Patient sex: M
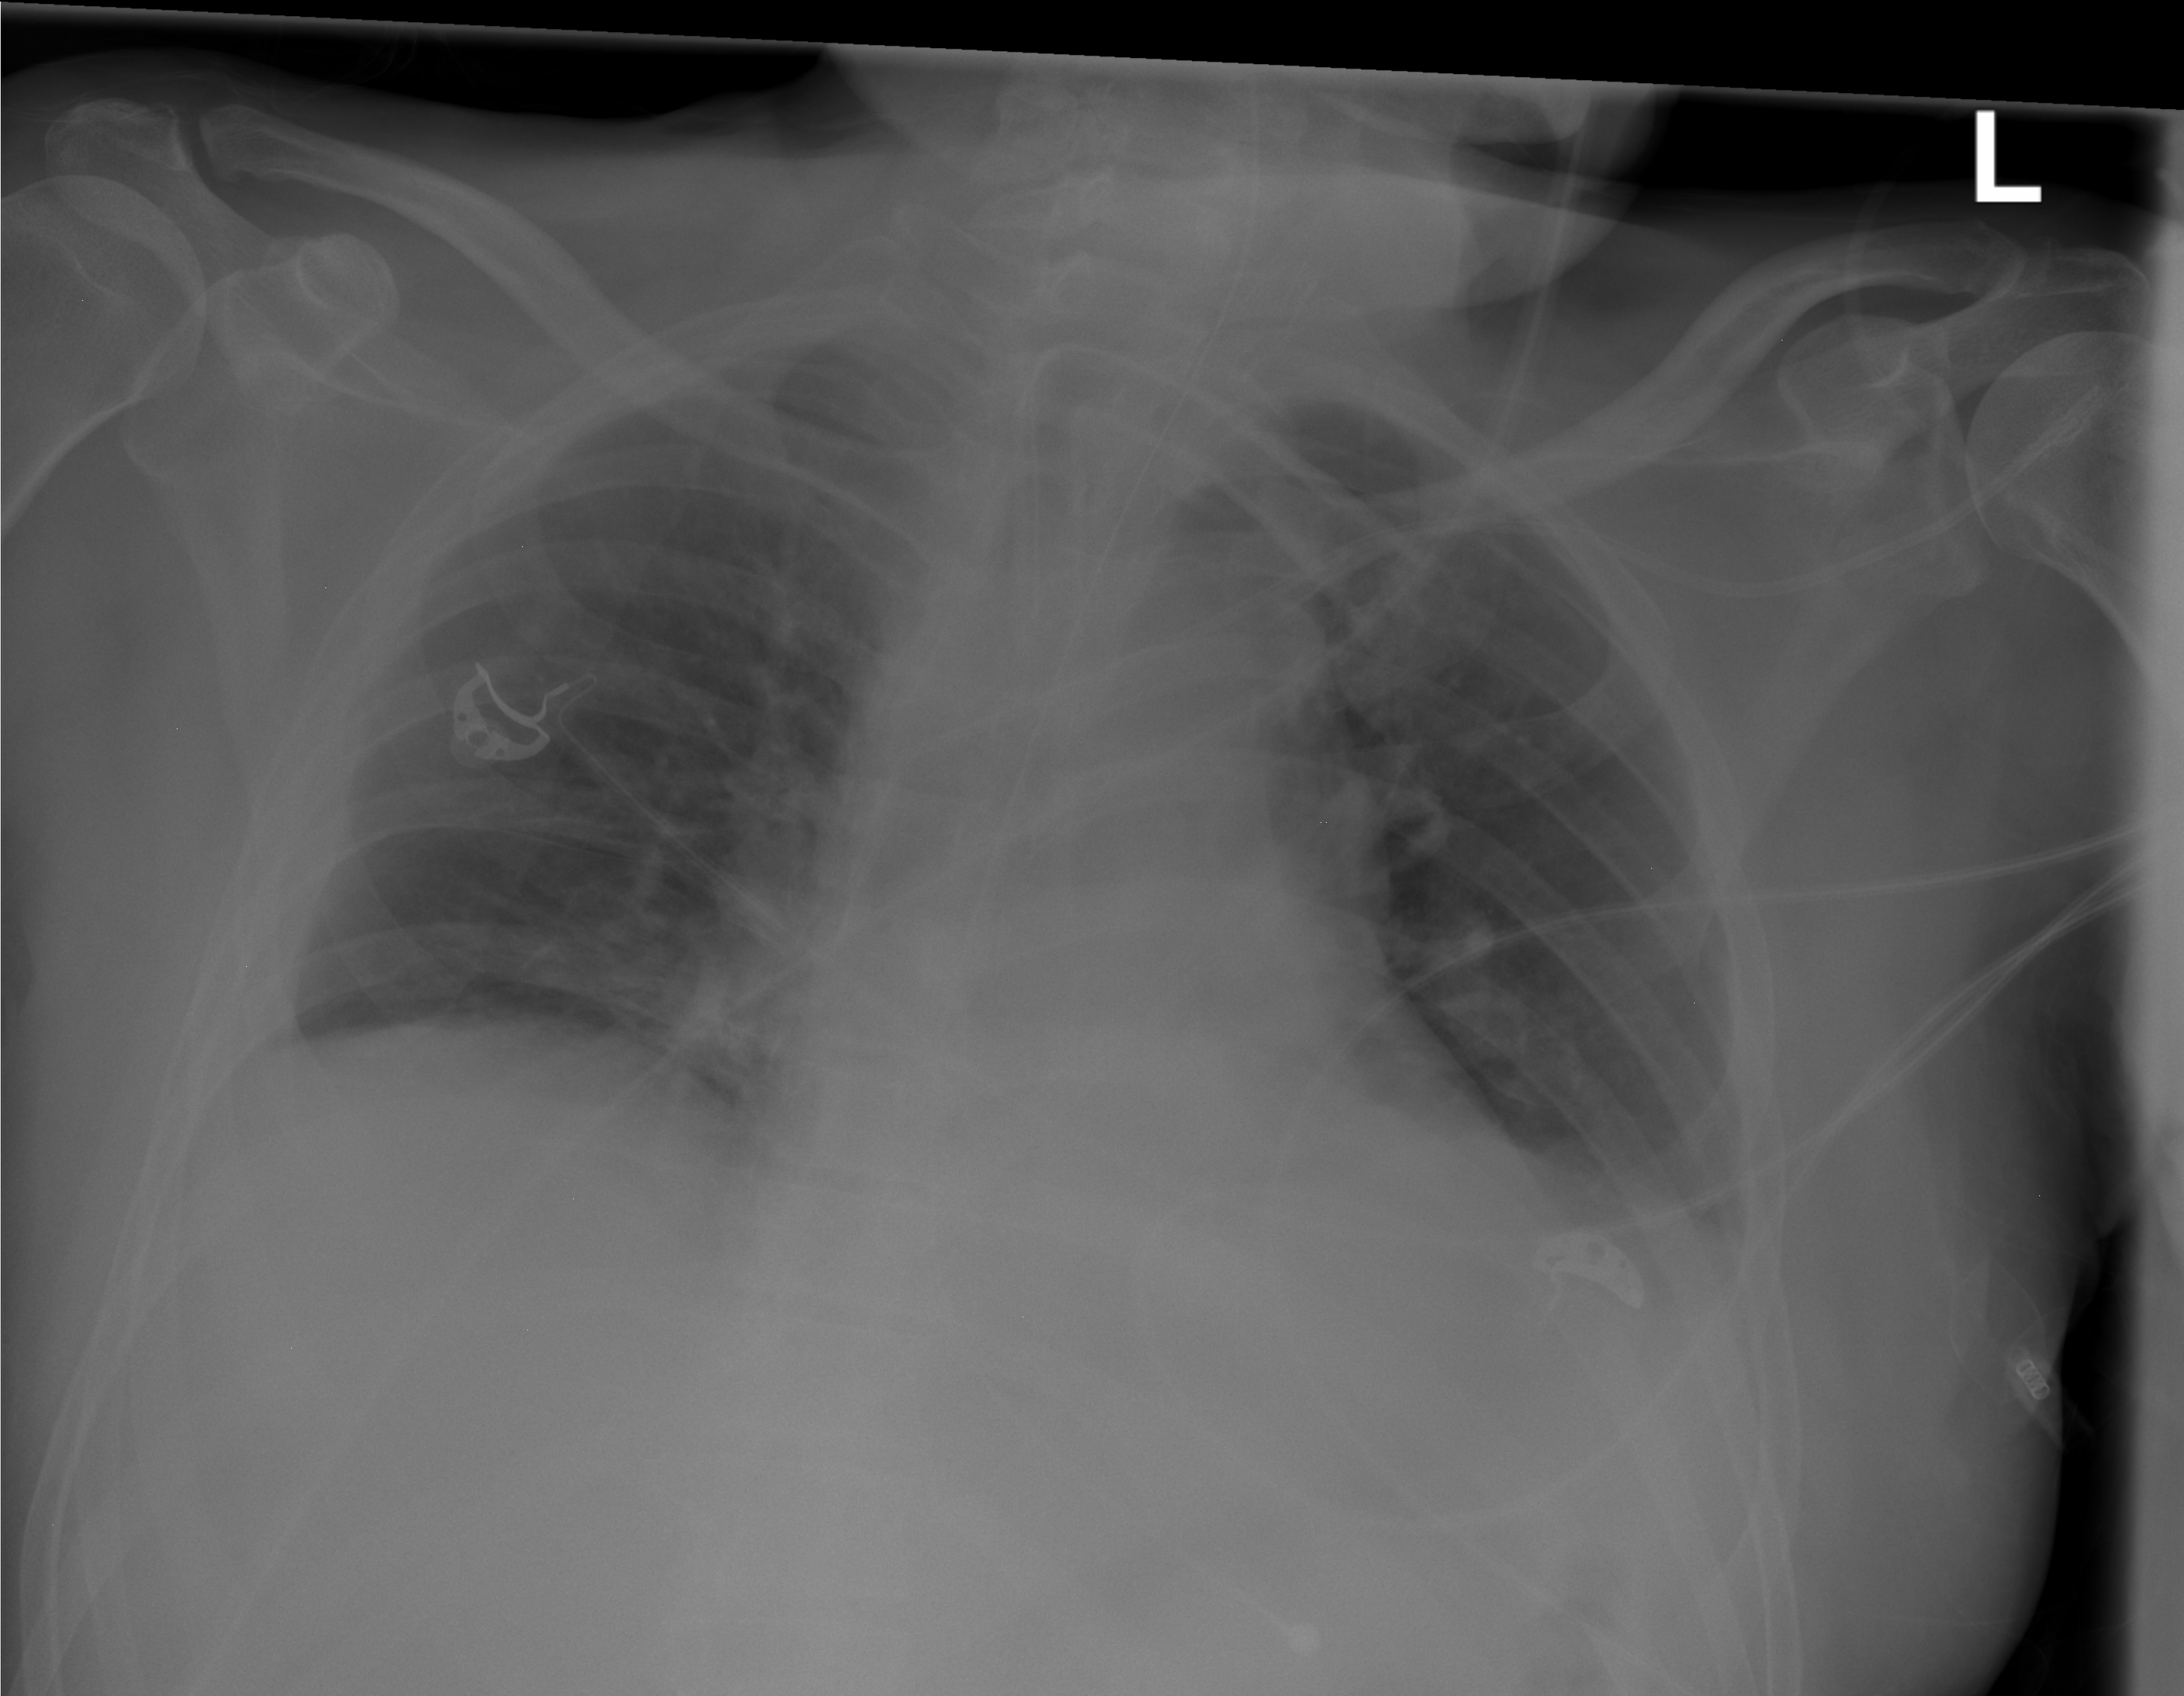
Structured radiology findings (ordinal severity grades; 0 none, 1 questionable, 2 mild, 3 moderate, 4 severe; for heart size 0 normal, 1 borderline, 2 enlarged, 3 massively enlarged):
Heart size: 0
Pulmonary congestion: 0
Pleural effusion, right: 0
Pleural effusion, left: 2
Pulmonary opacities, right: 0
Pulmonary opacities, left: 0
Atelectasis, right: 0
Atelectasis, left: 2